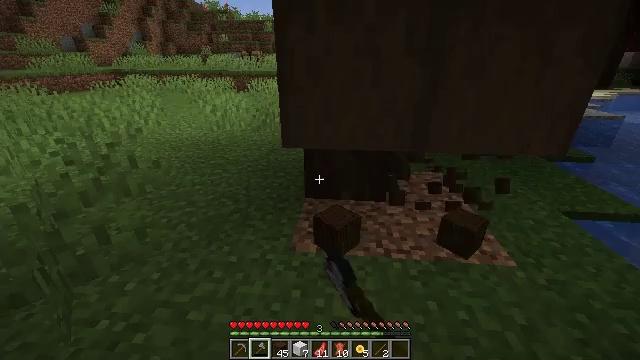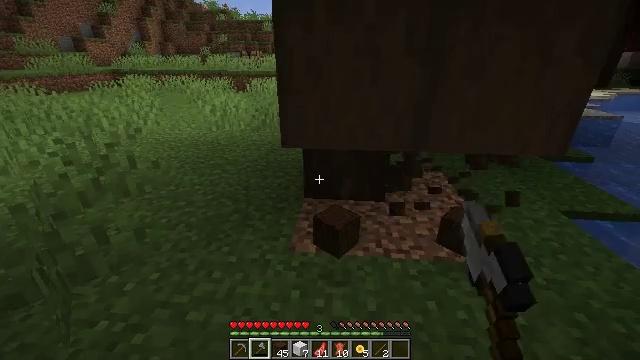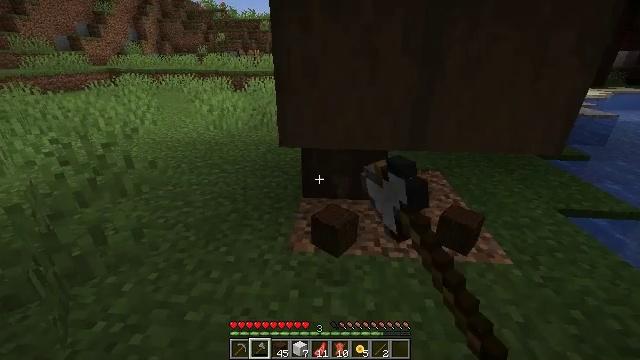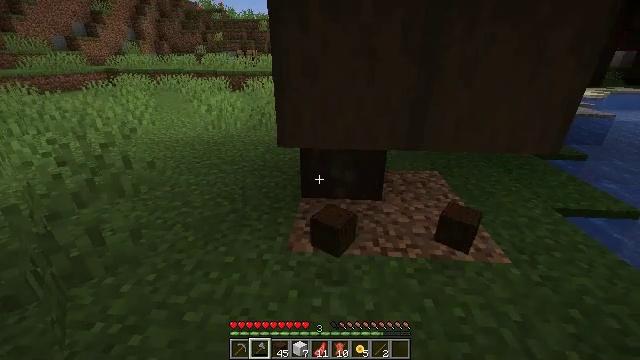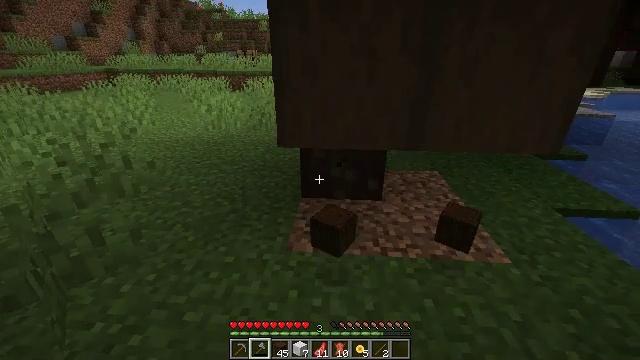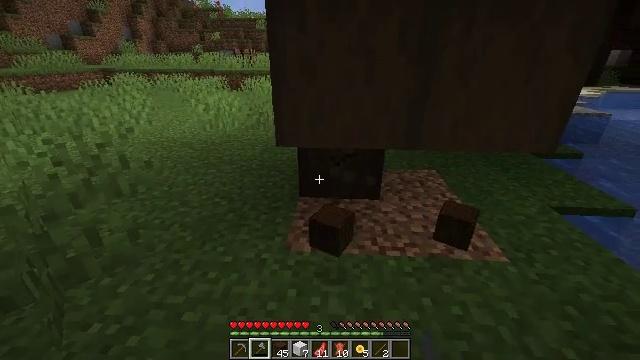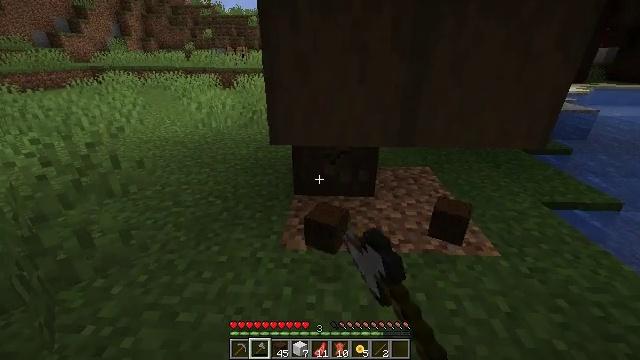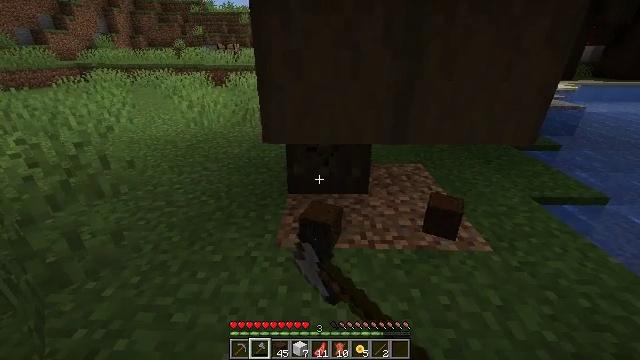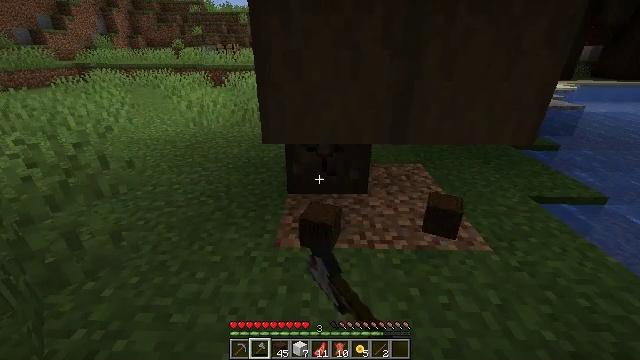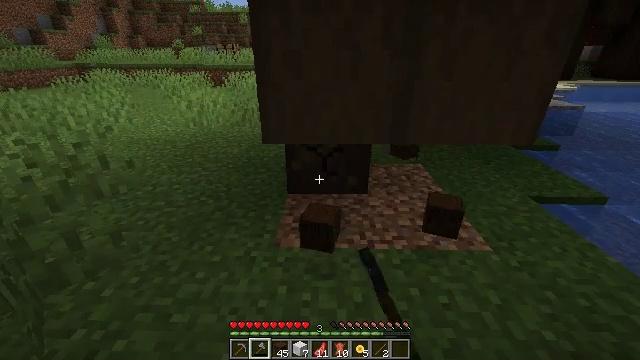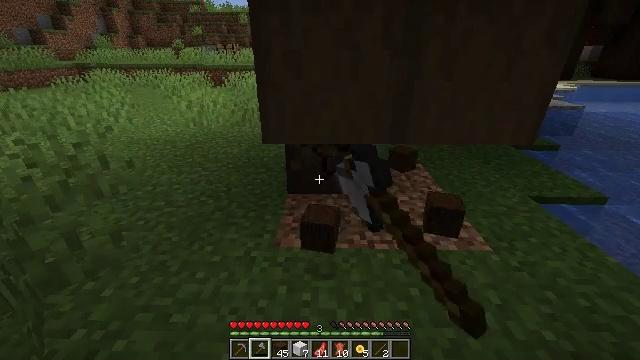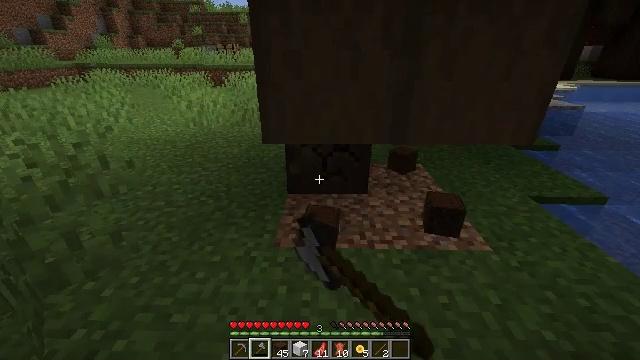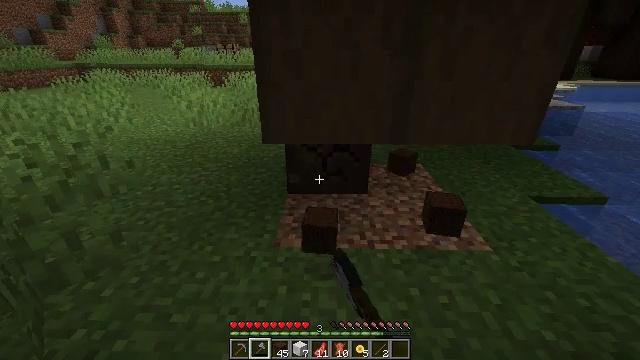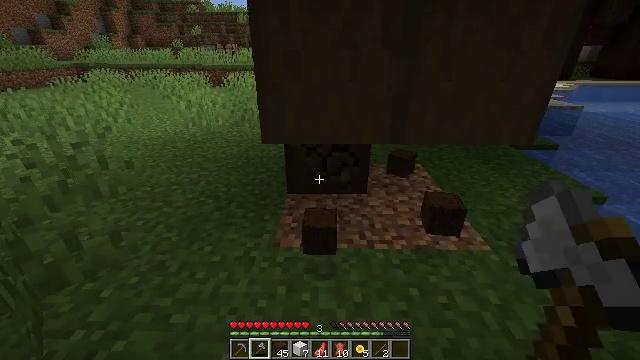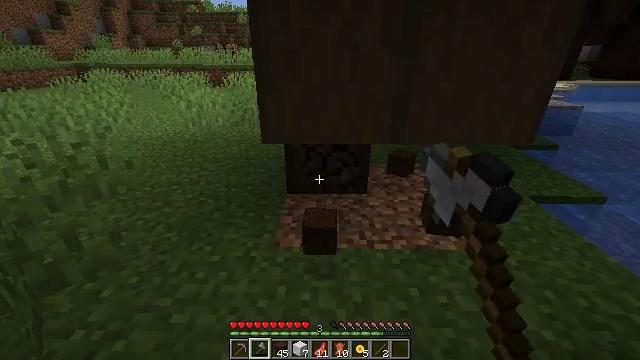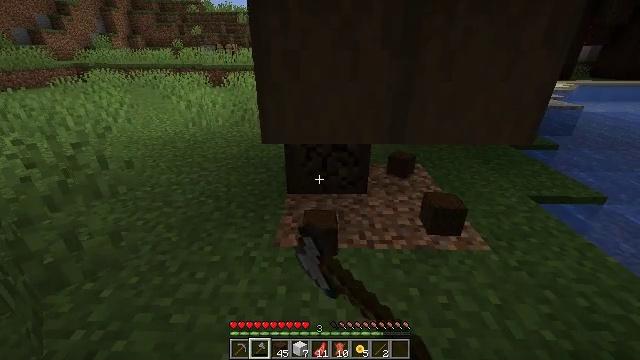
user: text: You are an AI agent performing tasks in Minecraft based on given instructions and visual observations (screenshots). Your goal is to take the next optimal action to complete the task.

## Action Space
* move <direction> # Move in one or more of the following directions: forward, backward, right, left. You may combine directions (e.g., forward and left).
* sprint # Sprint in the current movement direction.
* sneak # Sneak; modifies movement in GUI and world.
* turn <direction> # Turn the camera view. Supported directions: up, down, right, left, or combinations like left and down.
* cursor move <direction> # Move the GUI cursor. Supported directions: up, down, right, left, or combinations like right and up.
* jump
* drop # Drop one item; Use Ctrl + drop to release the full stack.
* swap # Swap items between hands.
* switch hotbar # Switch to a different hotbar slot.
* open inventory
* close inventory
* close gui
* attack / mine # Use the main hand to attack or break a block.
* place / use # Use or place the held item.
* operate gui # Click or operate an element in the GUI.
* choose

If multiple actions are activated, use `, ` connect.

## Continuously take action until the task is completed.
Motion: motion action
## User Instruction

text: Attack the stripped dark oak log to gather it.
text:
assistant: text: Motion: attack / mine
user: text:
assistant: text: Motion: attack / mine
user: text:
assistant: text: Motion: attack / mine
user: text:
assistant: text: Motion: attack / mine
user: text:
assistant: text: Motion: attack / mine
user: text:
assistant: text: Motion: turn right, attack / mine
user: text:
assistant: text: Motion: turn right, attack / mine
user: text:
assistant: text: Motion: attack / mine
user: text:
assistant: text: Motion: attack / mine
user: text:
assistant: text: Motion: attack / mine
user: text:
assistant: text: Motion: attack / mine
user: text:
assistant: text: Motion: attack / mine
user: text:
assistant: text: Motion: attack / mine
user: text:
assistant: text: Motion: attack / mine
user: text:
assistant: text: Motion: attack / mine
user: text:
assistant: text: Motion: attack / mine
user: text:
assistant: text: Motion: attack / mine
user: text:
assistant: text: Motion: attack / mine
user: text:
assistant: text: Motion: move forward, attack / mine
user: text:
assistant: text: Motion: move forward, attack / mine
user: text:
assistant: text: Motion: move forward, attack / mine
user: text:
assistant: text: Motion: attack / mine